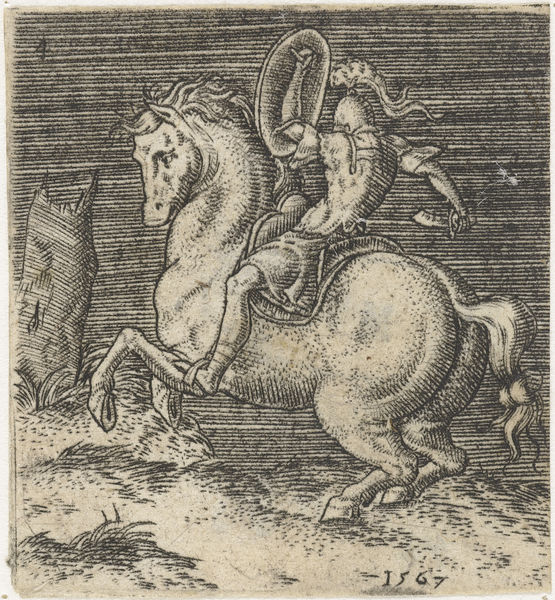
Titel: Romeinse ruiter te paard
Künstler: Abraham de Bruyn
Standort: Amsterdam
Institution: Rijksmuseum
Schlagwörter: fight, soldier, sword, white, black, print, man, armor, helmet, knight, grass, plants, black and white, castle, etching, sketch, battle, movement, engraving, pencil, lines, war, horse, shield, warrior, riding, lithograph, earth, date, horseman, ride, move, rider, running, soildier, sabre, tree stump, tree trunk, 1567, movemen